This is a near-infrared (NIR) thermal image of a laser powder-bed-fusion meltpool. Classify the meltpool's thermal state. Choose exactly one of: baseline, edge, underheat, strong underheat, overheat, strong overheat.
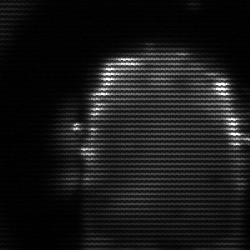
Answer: baseline